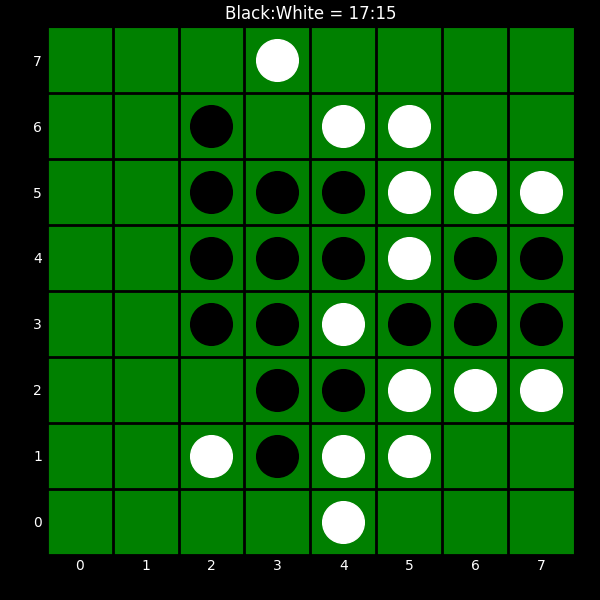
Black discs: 17
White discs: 15